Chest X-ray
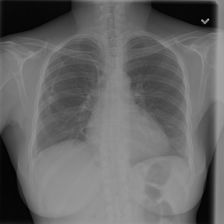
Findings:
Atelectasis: positive
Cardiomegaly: negative
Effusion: negative
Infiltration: positive
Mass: negative
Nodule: negative
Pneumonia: negative
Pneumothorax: negative
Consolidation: negative
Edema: negative
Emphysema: negative
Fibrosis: negative
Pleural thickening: negative
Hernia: negative